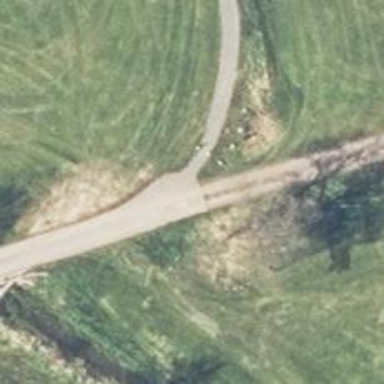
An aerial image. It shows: Asphalt cycleway.